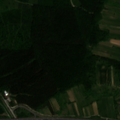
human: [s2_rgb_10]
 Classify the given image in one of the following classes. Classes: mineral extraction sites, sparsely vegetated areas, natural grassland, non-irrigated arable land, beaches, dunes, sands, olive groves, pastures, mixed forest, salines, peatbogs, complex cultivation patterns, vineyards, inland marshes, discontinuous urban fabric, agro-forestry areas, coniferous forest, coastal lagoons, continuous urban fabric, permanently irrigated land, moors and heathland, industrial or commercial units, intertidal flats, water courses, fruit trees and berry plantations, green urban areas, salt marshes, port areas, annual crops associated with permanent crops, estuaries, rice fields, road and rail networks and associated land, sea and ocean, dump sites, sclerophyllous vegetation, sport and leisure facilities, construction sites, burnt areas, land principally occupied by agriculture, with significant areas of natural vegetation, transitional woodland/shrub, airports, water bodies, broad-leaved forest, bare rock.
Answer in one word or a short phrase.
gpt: vineyards, land principally occupied by agriculture, with significant areas of natural vegetation, broad-leaved forest, mixed forest